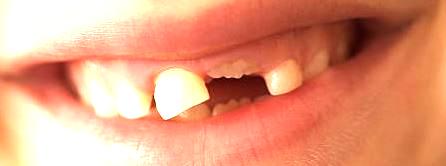
Condition: hypodontia